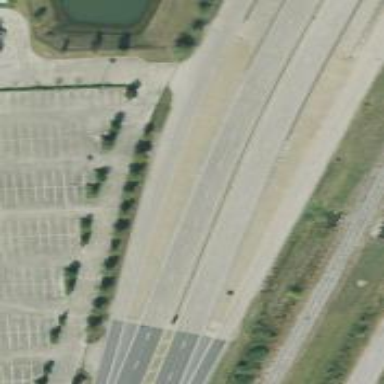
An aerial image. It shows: Primary link highway.